Here is a 2-D grayscale rendering of raw bearing vibration samples (signal-to-image). Based on the visible evidence, which condition applies: normal, inner_race, outer_race, ball?
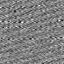
Answer: normal